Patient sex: M
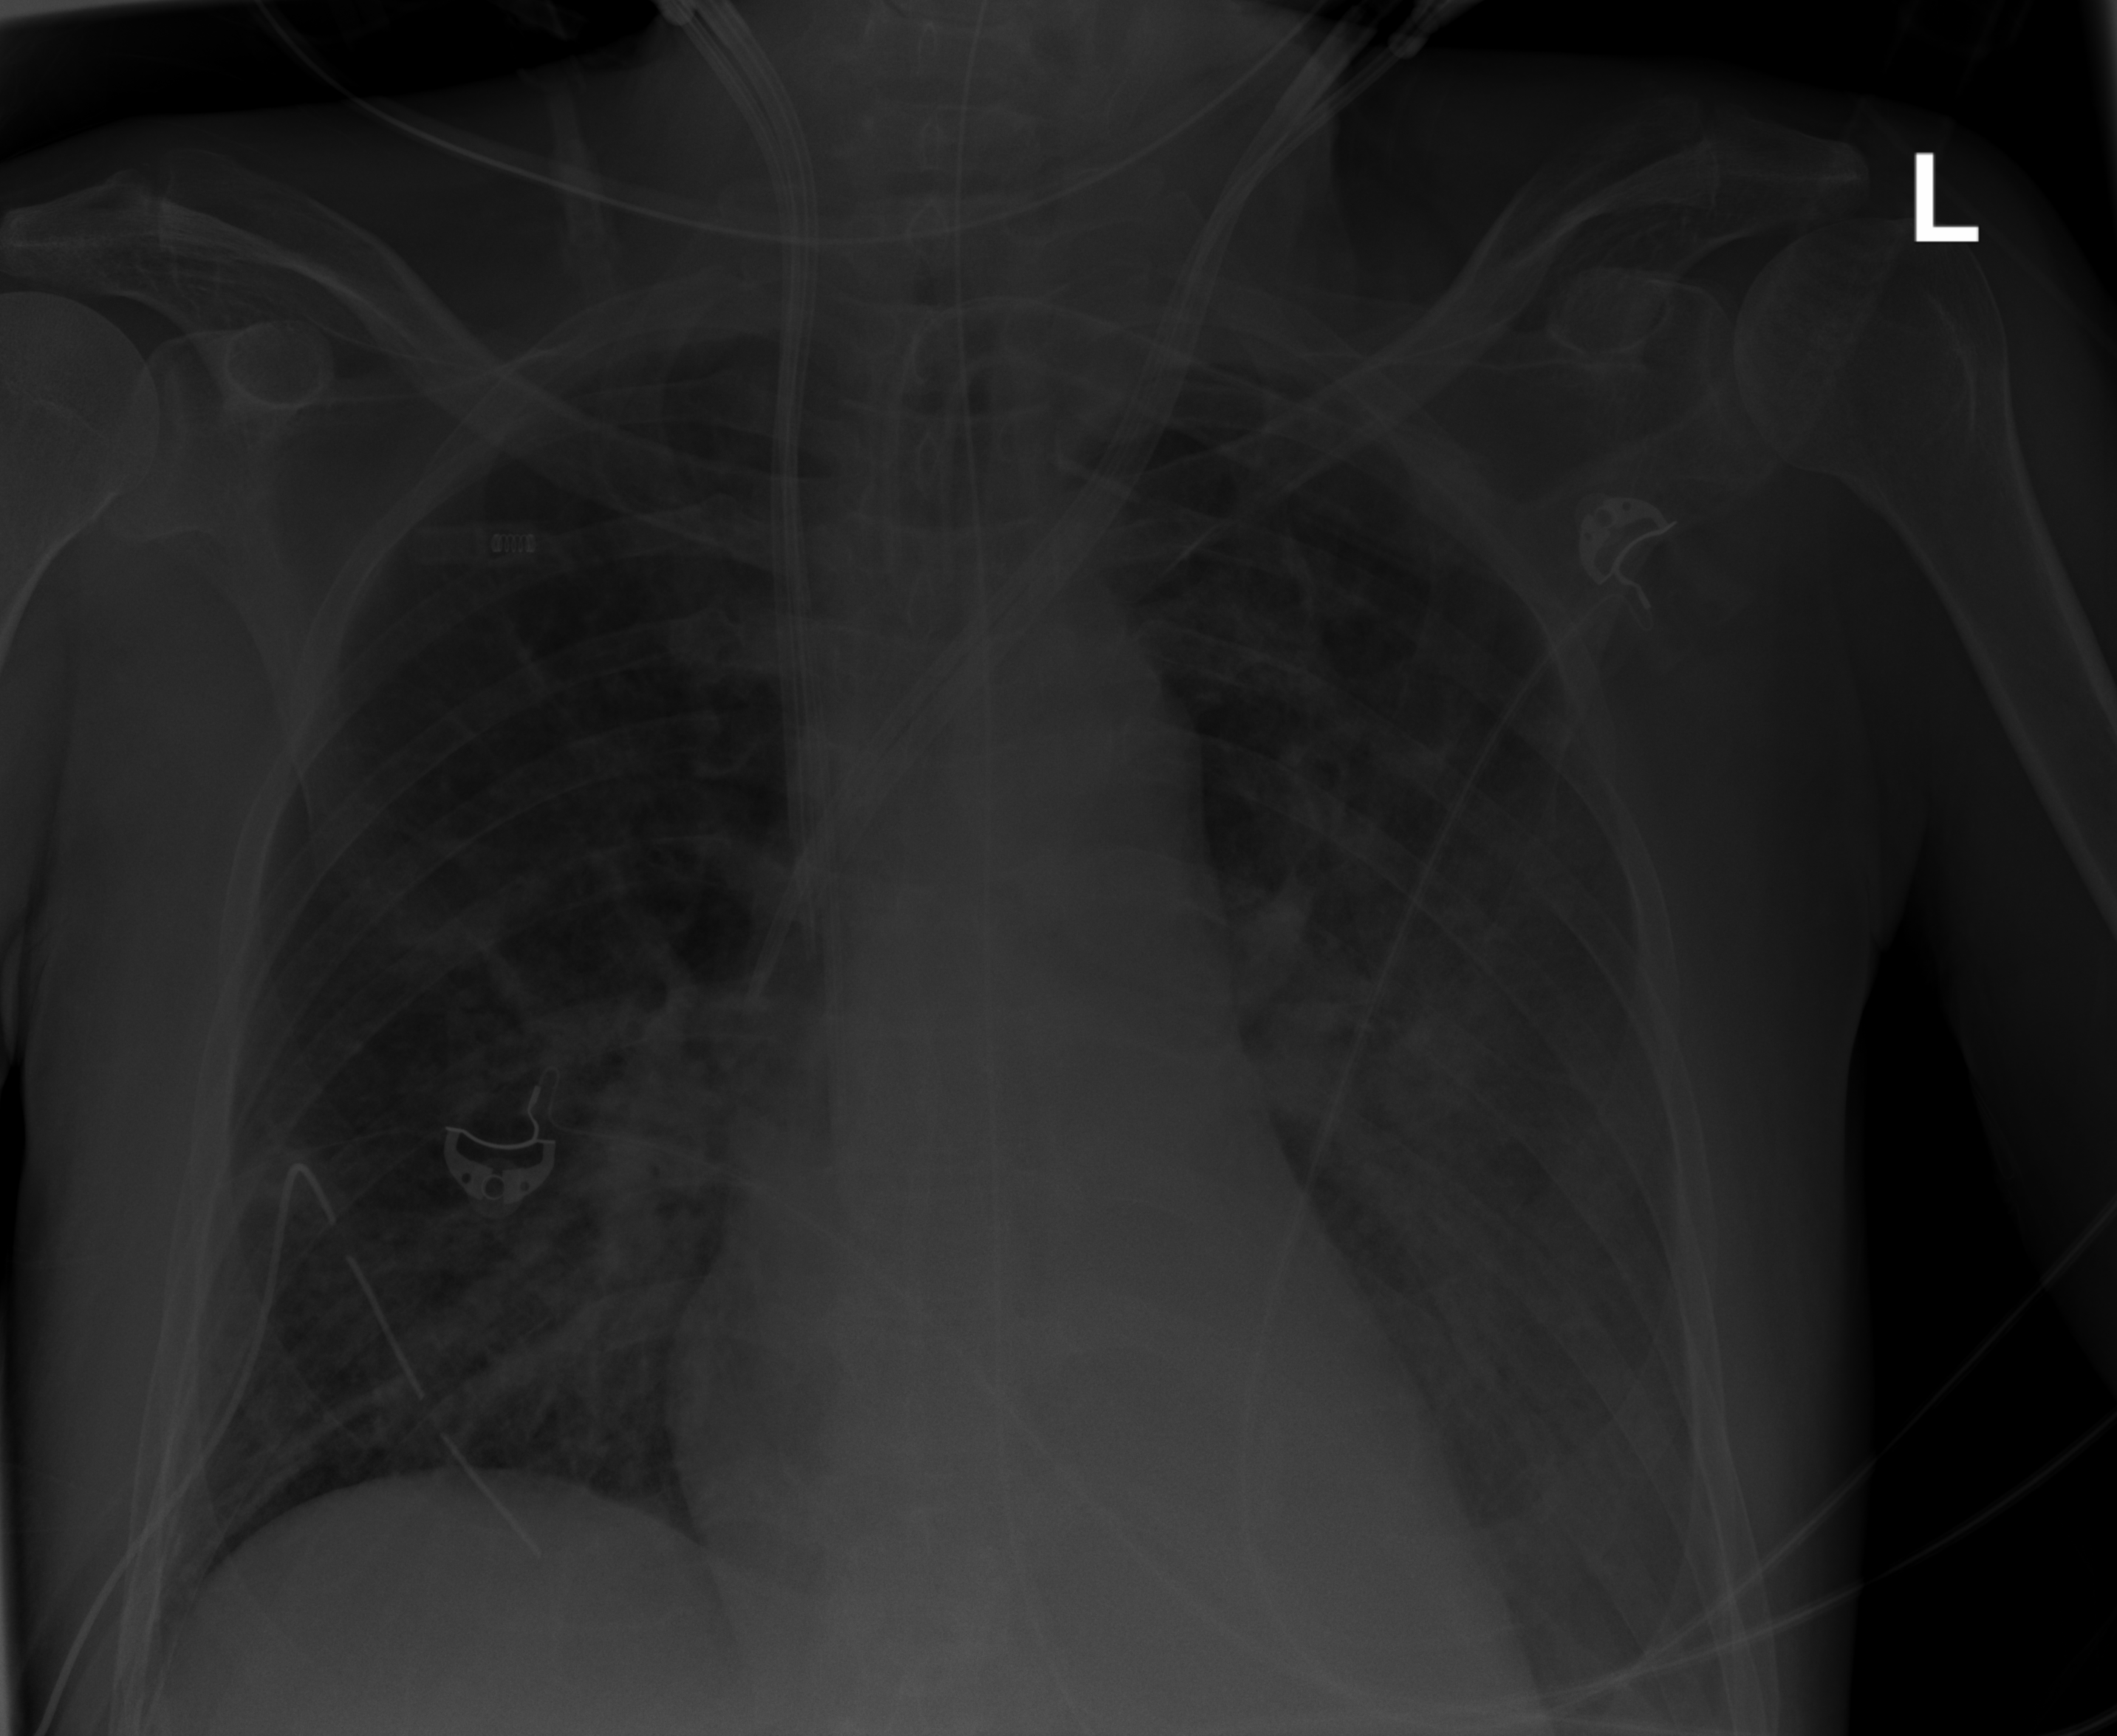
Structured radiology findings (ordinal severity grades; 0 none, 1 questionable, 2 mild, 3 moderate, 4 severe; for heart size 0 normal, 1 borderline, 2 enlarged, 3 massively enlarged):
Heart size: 0
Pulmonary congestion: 0
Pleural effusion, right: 0
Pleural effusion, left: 2
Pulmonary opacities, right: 2
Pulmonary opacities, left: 2
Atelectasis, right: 0
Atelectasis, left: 0